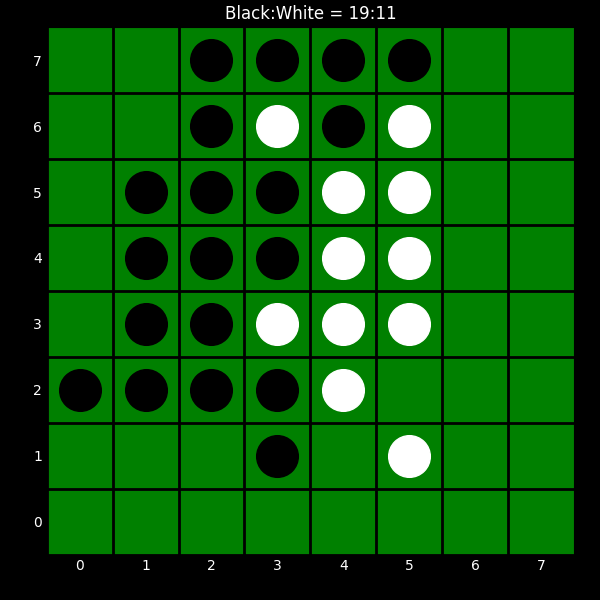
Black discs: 19
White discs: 11